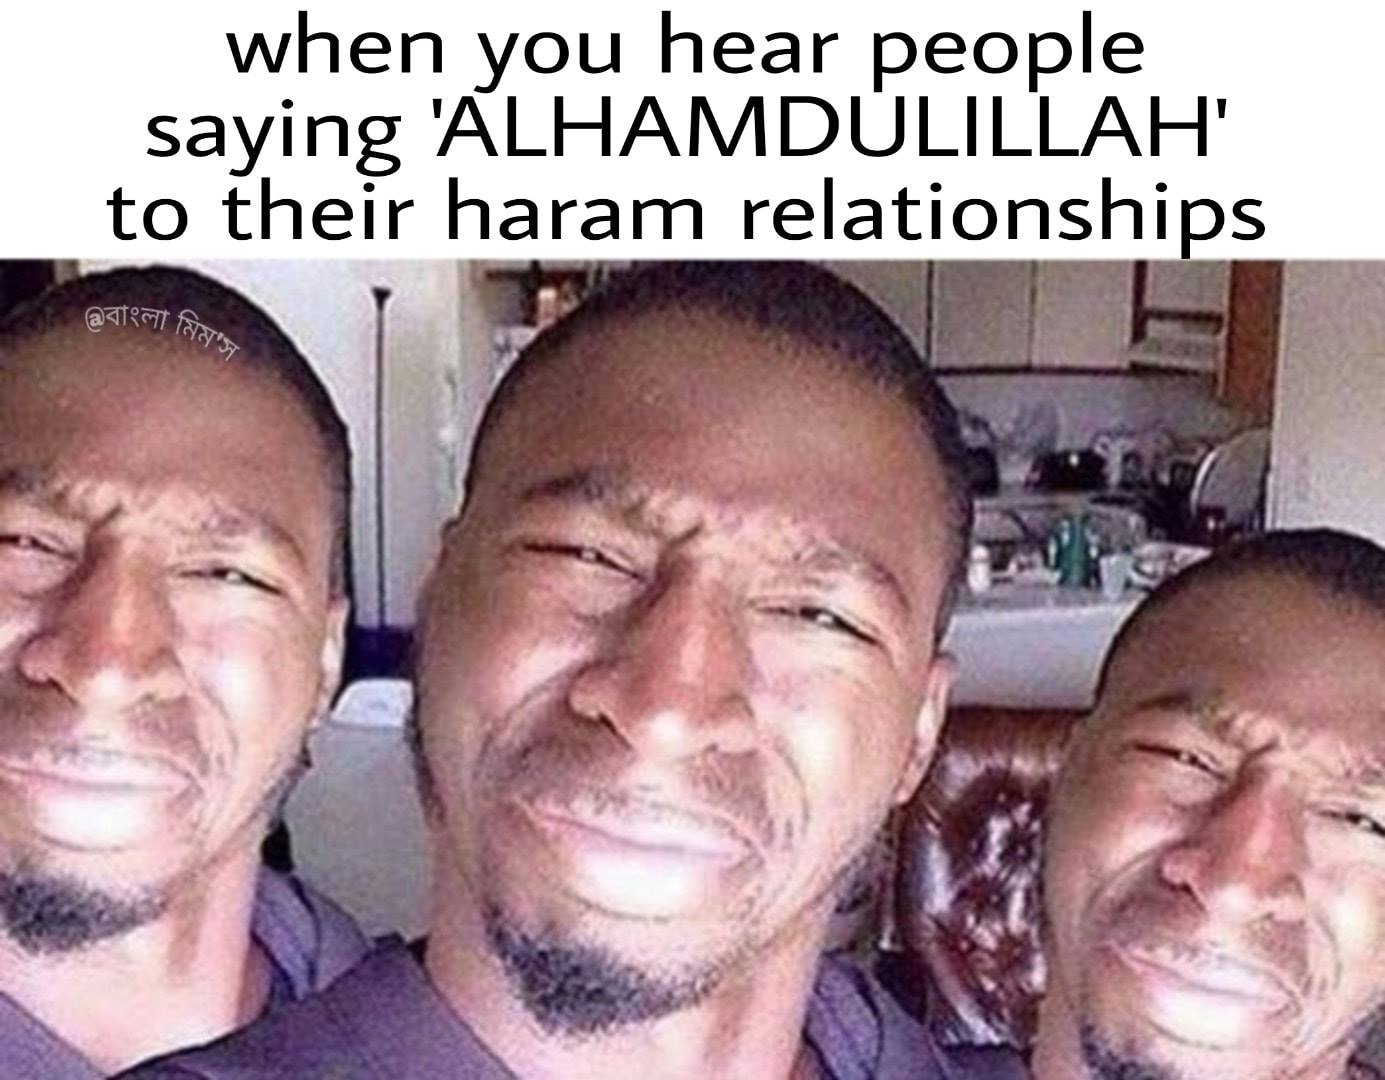
Caption: when you hear people saying 'ALHAMDULILLAH' to their haram relationships
Label: non-hate